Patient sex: M
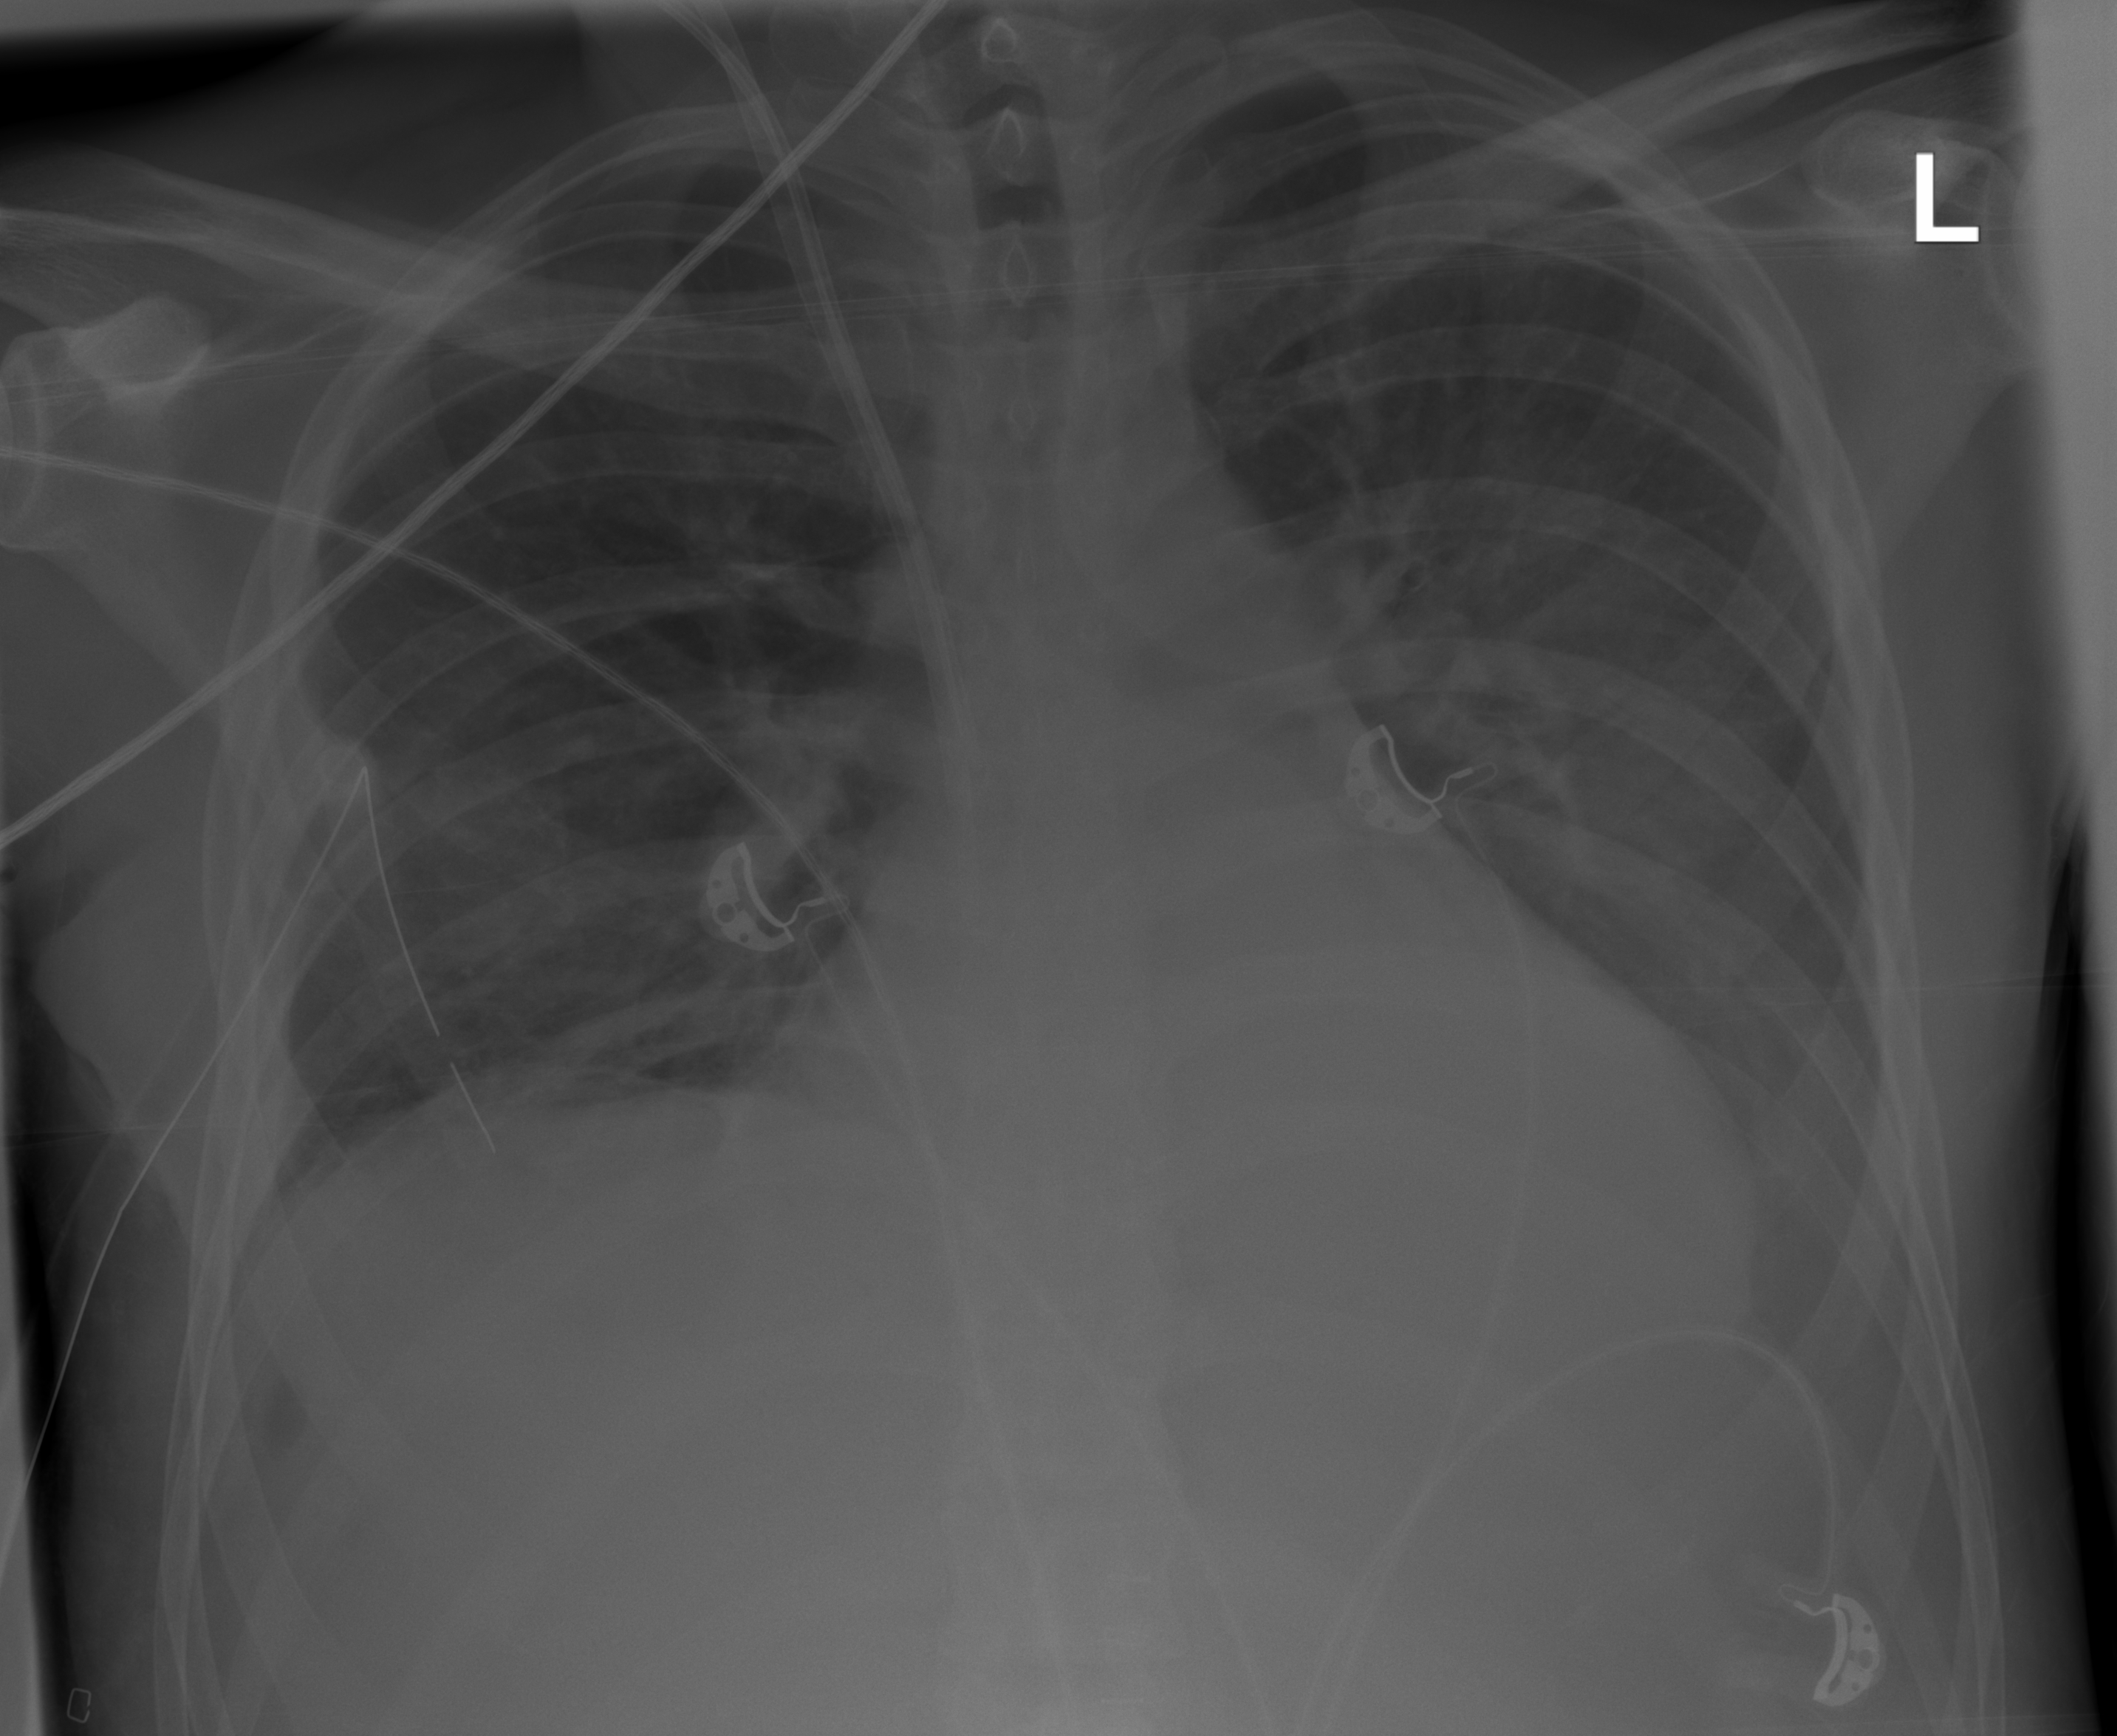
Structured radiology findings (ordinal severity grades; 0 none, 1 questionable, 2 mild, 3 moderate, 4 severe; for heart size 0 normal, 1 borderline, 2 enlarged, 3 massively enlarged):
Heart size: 1
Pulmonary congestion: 0
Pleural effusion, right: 2
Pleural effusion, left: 3
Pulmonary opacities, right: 0
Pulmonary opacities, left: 0
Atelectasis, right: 2
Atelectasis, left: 2